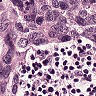
Metastatic tissue present: yes